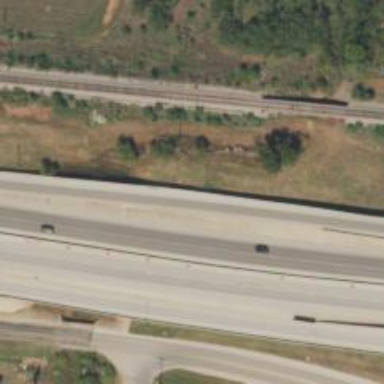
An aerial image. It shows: This image shows trunk highway that functions as expressway.